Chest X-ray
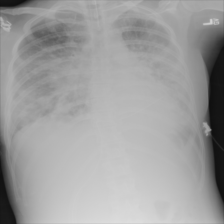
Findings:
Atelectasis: negative
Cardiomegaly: negative
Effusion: negative
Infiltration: negative
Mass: negative
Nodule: negative
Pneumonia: negative
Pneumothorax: negative
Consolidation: negative
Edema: negative
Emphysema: negative
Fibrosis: negative
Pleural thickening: negative
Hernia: negative